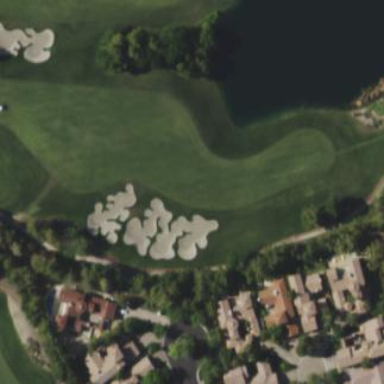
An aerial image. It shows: Area of rough grass used for golf.